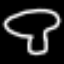
Label: mushroom